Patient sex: F
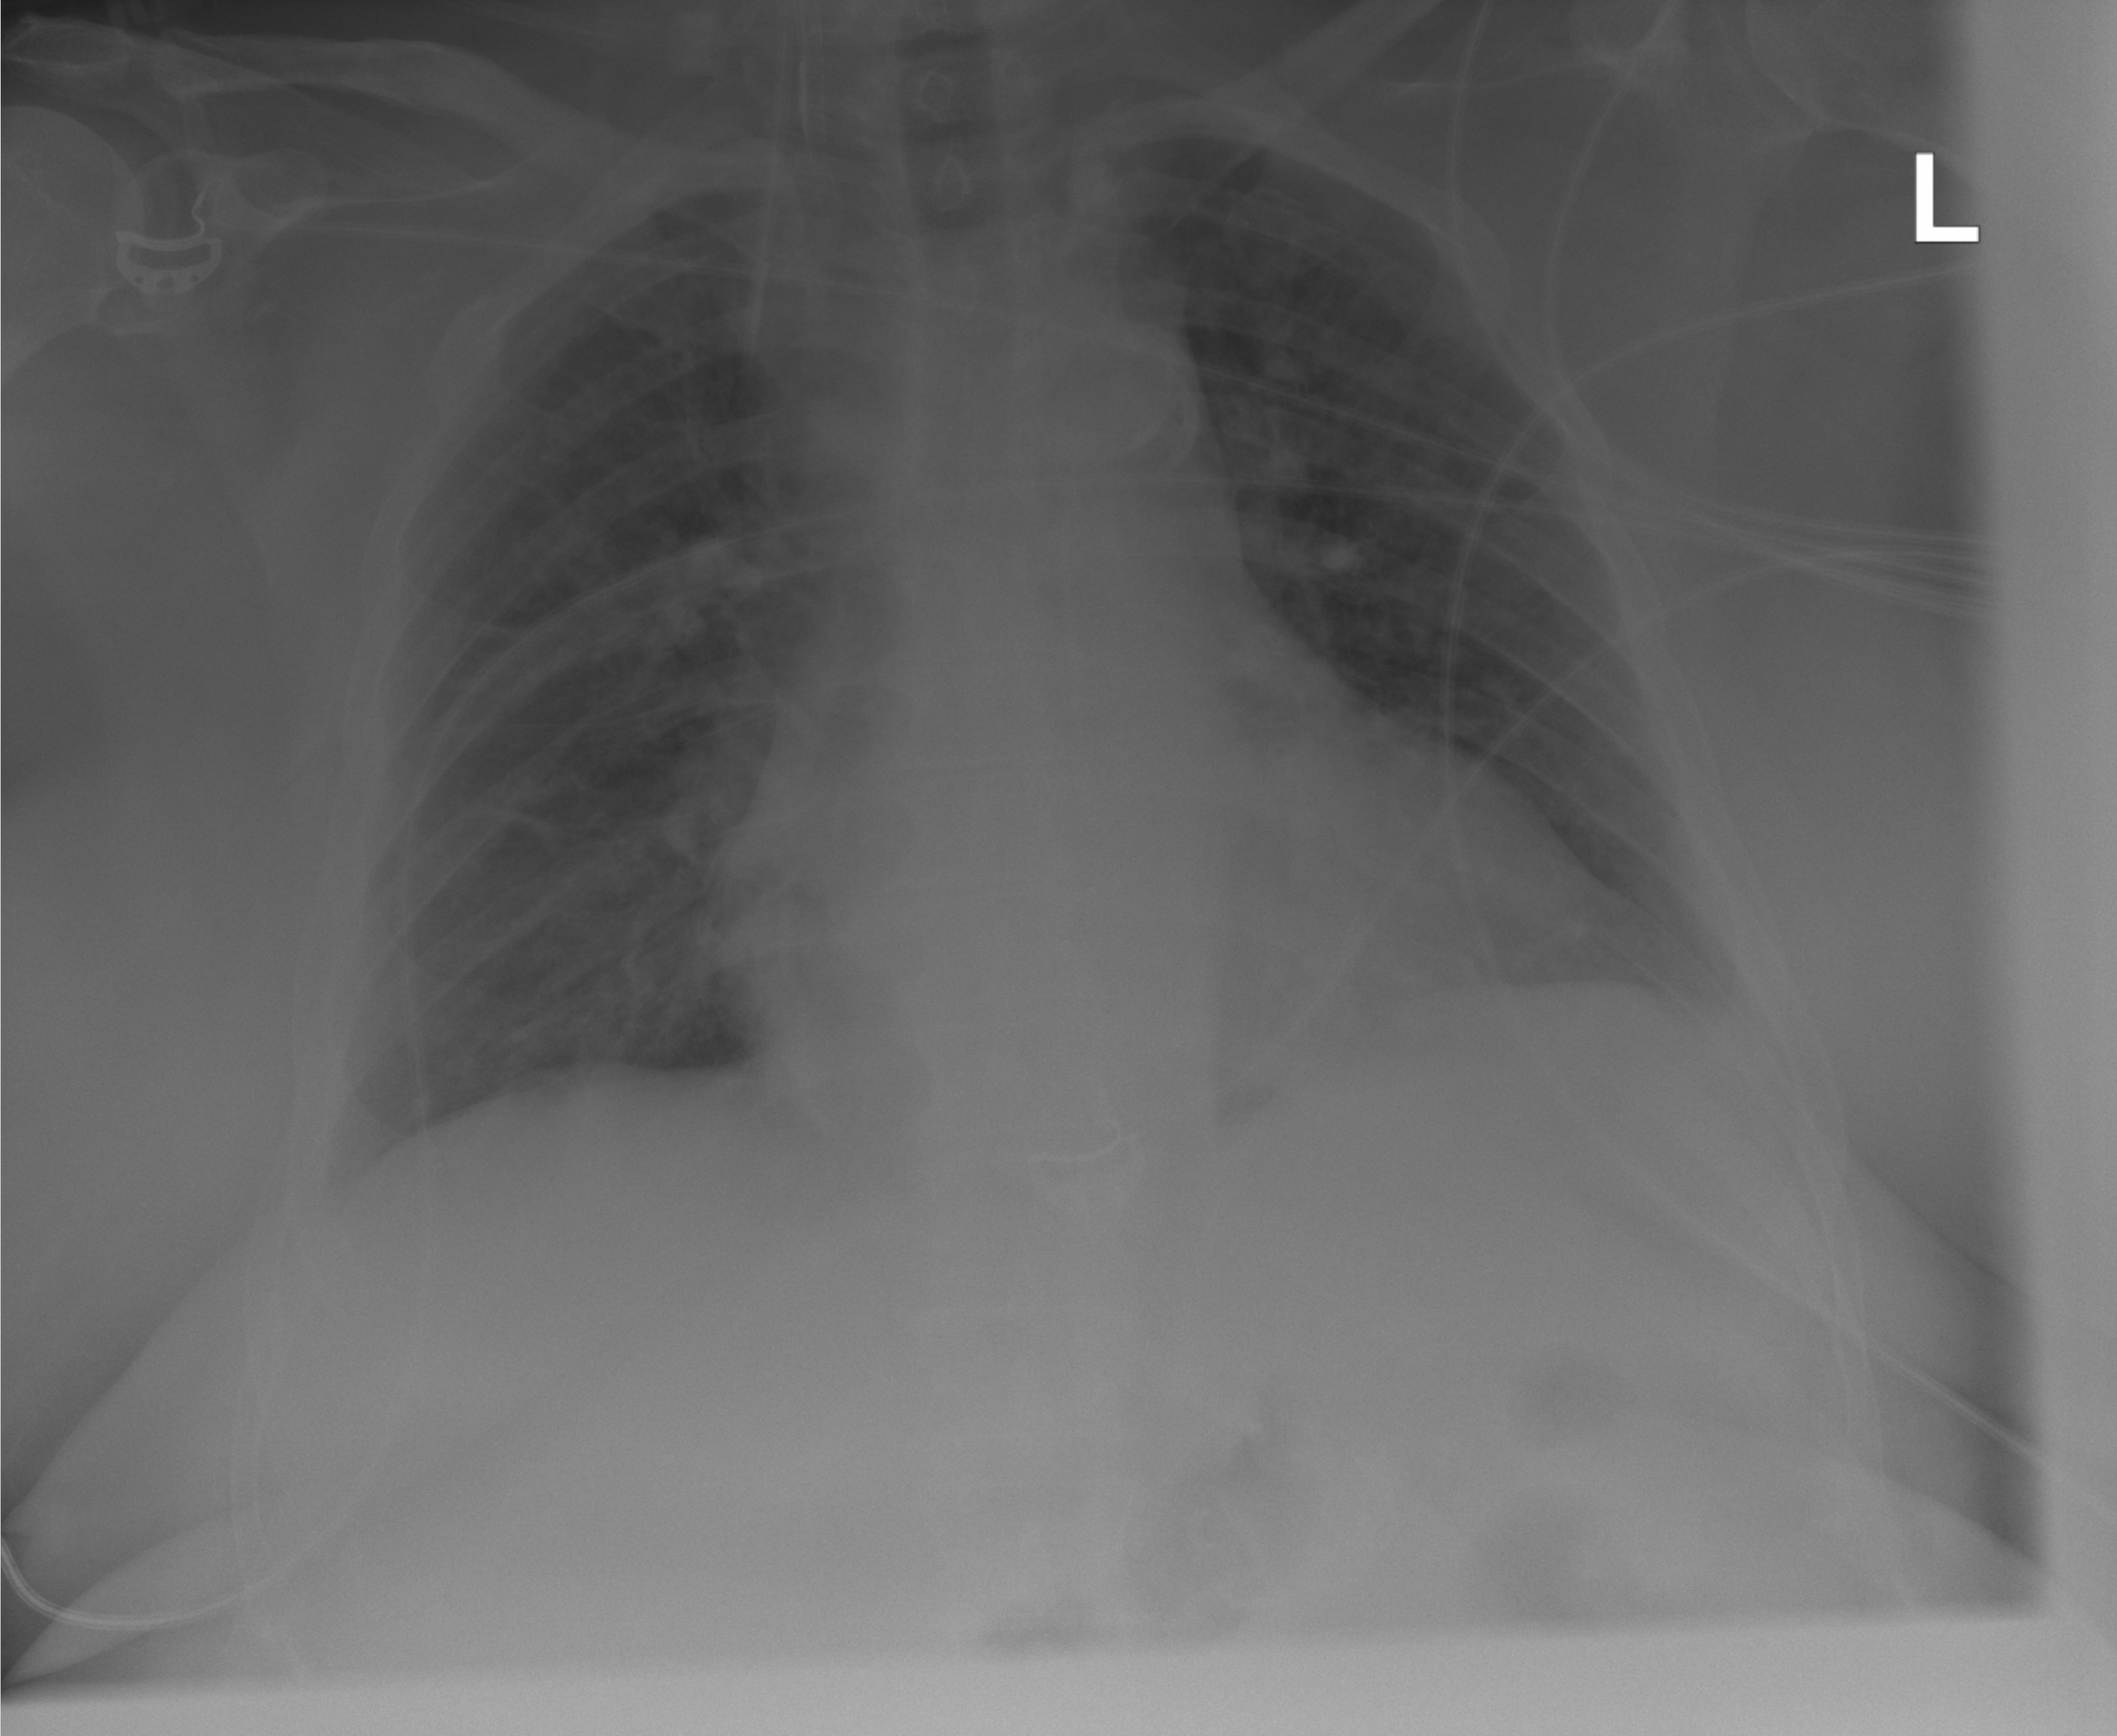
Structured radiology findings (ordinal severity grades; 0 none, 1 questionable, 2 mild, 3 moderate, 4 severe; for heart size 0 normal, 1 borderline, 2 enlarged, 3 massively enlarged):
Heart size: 2
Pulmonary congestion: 2
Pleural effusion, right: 0
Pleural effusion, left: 0
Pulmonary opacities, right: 0
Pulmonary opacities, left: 0
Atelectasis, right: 0
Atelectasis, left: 0